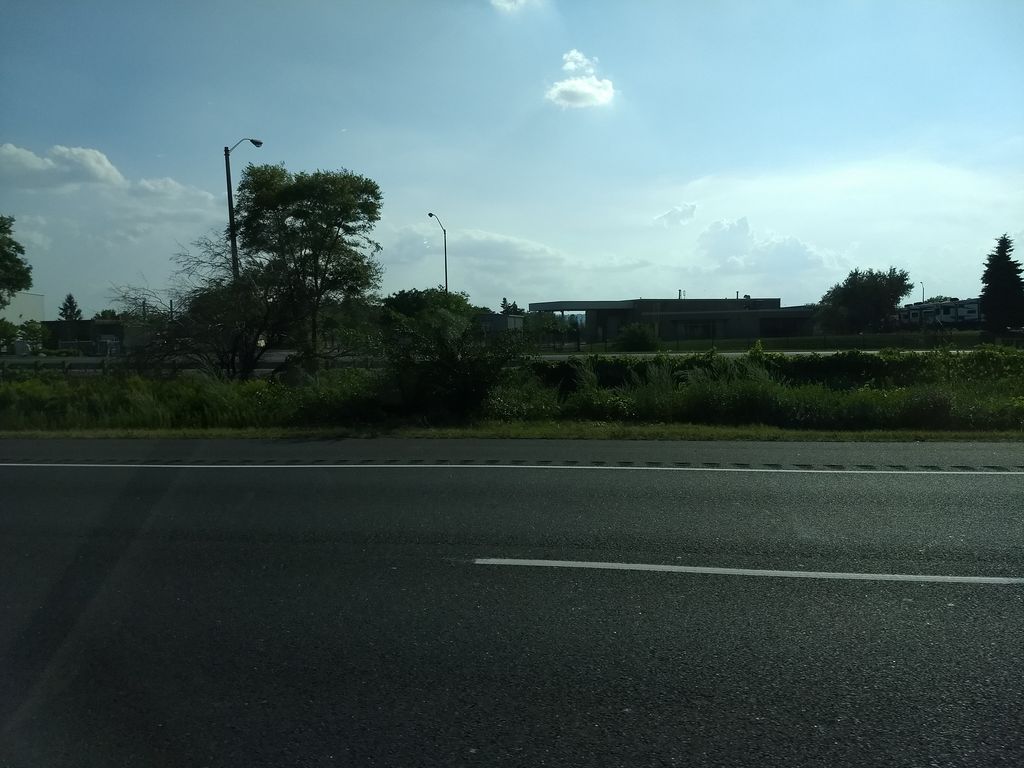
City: hamilton